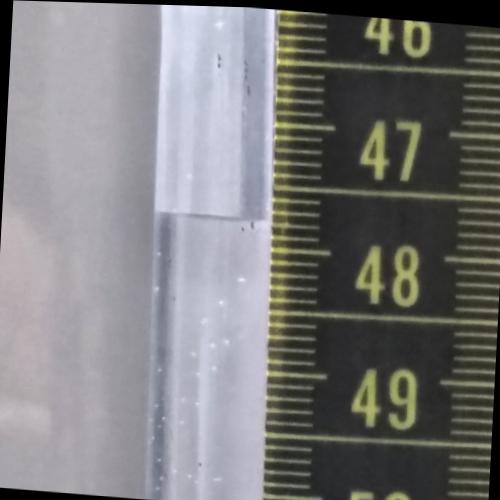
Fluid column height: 47.8 cm